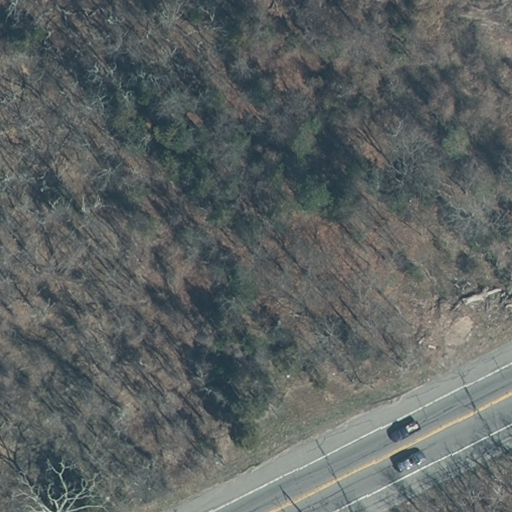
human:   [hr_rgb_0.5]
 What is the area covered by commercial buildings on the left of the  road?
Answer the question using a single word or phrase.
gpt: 0m2

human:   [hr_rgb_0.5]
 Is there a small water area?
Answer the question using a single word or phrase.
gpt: no

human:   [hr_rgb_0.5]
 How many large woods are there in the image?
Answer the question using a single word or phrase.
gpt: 1

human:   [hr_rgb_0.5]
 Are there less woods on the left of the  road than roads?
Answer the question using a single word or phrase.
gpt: no

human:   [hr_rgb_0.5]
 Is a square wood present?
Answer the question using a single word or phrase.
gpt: no

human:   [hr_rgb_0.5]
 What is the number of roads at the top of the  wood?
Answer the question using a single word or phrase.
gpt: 1

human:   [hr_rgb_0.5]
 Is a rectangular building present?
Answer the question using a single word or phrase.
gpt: no

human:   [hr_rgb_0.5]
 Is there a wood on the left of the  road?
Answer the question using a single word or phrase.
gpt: yes

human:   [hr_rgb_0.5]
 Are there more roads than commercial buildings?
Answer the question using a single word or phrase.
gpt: yes

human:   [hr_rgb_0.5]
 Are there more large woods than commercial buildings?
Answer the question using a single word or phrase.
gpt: yes

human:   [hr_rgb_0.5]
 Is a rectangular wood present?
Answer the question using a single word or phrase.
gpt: yes

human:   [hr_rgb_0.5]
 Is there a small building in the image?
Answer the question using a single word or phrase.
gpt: no

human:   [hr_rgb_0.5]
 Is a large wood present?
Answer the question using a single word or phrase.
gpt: yes

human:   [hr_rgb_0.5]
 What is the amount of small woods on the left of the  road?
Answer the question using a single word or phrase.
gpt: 0

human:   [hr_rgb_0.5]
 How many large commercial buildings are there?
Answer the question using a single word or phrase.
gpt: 0

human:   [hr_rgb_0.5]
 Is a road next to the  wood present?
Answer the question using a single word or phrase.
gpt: yes

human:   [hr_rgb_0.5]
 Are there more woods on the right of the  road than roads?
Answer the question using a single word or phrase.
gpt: no

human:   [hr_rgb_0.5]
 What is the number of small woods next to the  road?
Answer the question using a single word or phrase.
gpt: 0

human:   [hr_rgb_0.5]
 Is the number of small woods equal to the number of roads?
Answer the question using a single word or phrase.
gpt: no

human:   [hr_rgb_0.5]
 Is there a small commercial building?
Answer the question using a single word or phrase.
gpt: no

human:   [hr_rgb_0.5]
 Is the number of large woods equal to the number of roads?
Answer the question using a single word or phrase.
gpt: yes

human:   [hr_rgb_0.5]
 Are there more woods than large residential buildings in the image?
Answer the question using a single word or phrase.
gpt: yes

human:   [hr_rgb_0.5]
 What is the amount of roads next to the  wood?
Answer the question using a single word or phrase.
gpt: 1

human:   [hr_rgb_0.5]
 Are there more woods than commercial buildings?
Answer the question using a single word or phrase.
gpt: yes

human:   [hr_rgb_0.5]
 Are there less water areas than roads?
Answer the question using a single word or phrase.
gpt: yes

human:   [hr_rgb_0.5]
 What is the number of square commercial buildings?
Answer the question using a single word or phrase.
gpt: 0

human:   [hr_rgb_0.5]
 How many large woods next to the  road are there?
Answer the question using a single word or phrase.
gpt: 1

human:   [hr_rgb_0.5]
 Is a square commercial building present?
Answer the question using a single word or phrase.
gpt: no

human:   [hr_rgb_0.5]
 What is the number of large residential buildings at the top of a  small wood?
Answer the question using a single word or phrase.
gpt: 0

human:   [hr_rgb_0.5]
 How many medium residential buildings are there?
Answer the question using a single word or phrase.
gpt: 0

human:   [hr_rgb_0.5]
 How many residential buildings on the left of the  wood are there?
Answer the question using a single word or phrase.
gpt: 0

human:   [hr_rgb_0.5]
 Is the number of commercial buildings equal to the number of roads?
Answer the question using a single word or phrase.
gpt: no

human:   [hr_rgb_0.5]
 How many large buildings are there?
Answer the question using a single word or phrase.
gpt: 0

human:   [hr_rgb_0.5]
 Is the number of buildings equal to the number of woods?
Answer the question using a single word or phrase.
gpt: no

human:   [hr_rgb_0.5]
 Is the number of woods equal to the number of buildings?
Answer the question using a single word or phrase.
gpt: no

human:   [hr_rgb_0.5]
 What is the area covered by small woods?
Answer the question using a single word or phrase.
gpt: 0m2